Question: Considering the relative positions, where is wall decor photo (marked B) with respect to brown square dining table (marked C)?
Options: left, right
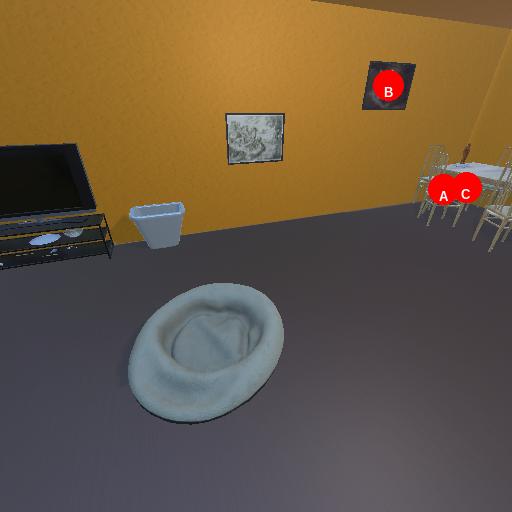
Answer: left